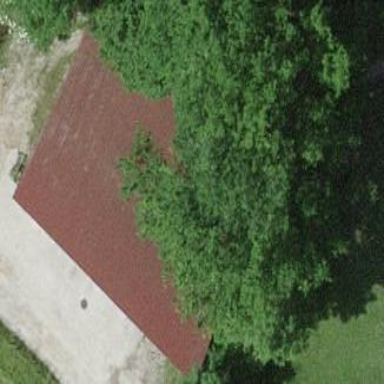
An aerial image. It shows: View of roof of building.